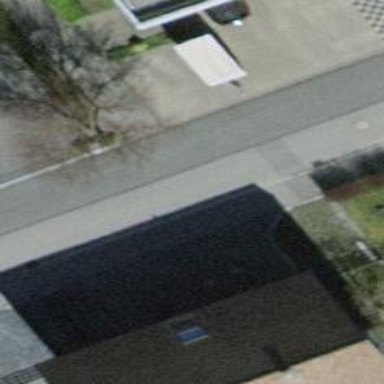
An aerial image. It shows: Sidewalk along the footway.